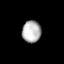
Tissue: lung
Cell type: Endothelial cells
Senescence score: 0.632
Nuclear area (px): 405
Mean DAPI intensity: 179.563